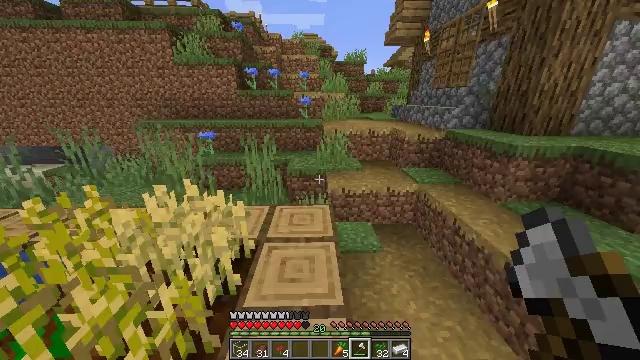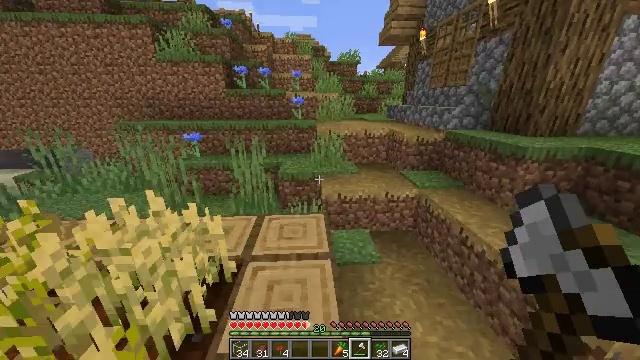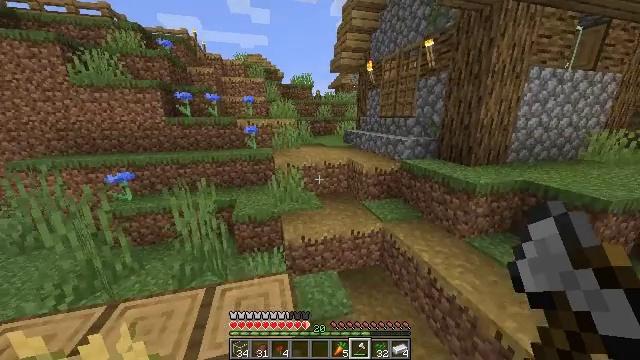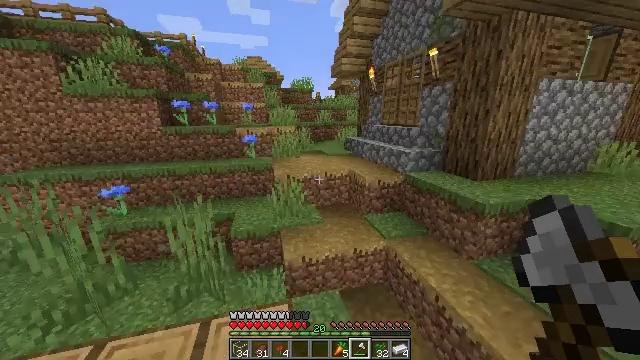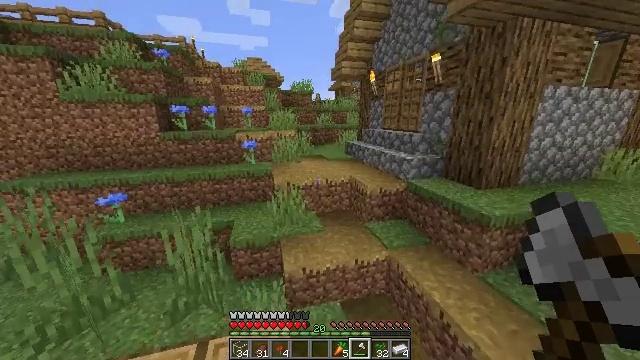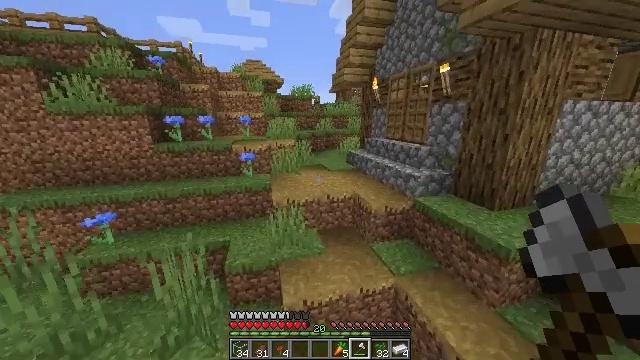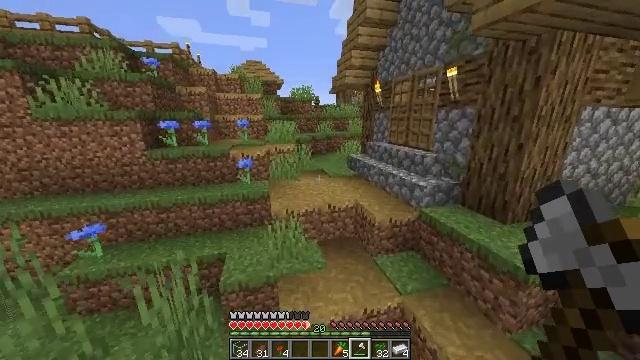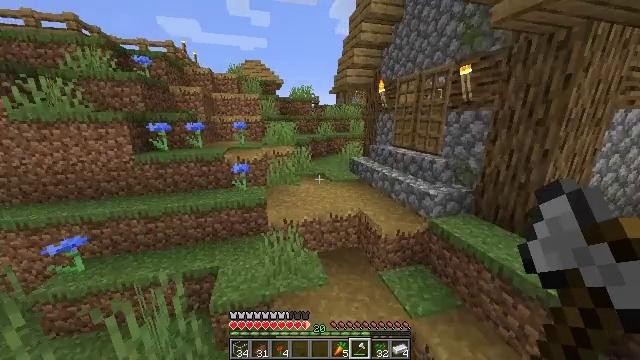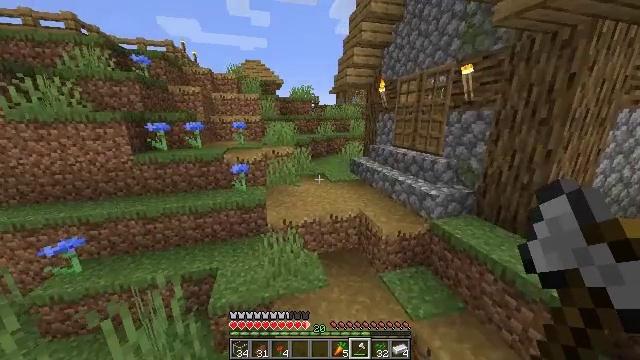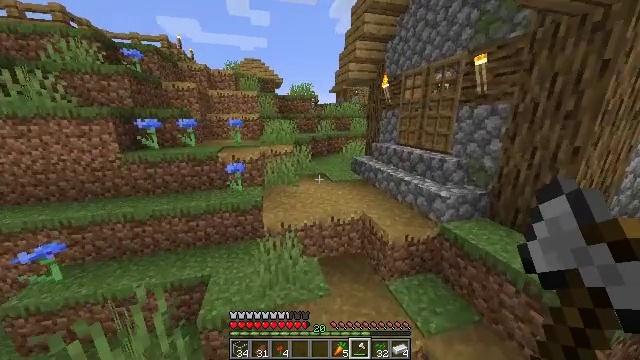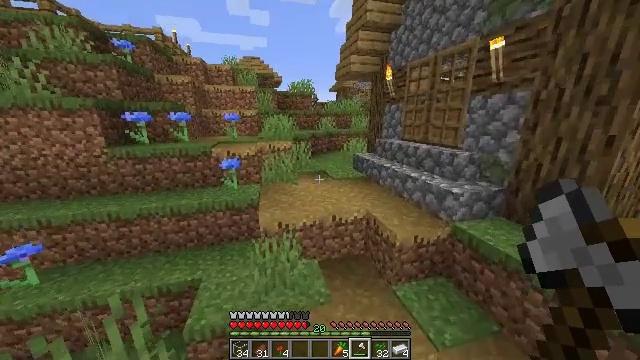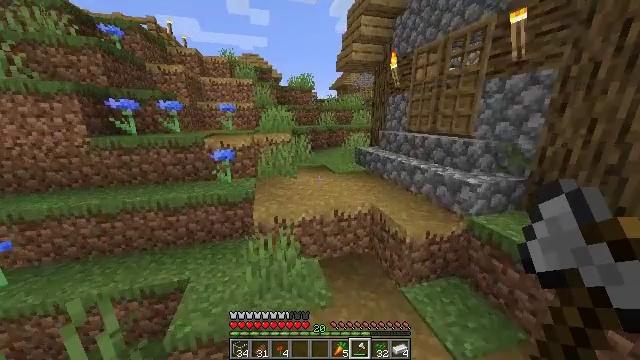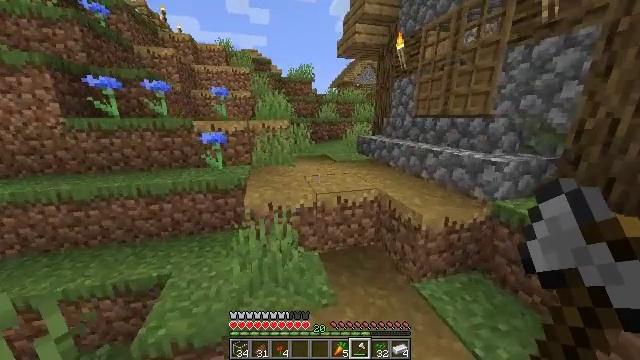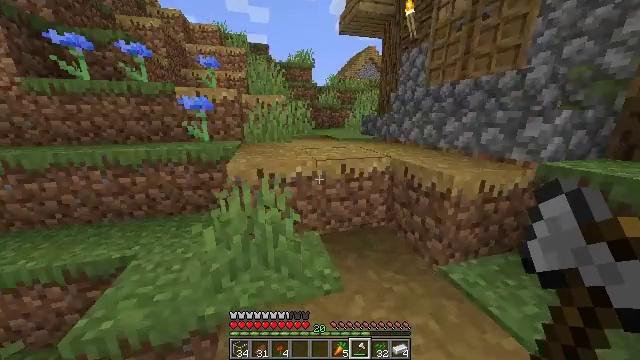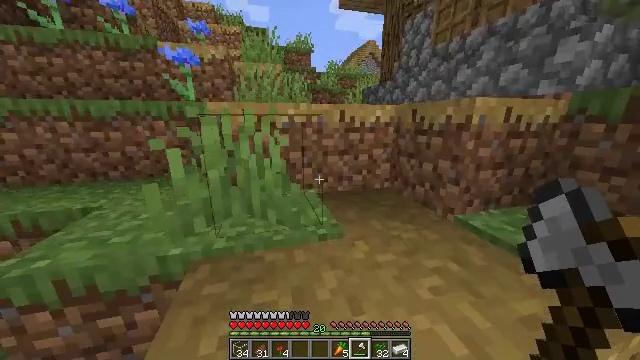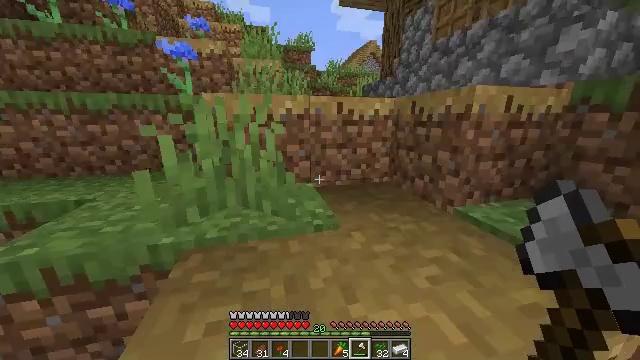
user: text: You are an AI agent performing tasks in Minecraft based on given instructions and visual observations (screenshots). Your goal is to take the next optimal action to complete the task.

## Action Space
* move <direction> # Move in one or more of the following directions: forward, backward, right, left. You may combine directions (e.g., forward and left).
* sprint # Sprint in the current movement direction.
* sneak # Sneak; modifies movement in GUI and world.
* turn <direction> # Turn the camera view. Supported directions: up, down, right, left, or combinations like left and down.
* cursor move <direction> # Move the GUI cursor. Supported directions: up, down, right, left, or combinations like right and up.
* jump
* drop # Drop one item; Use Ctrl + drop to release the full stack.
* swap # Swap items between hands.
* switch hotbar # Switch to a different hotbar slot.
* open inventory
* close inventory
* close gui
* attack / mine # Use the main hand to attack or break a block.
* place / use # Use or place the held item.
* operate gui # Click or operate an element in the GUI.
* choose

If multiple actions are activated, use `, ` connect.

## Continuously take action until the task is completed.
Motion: motion action
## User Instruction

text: Gather the torch from its position.
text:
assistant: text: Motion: move forward, sprint
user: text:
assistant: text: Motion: move forward, sprint, turn right and up, jump
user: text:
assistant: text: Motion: move forward, jump
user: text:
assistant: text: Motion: move forward, jump
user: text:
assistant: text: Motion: move forward, jump
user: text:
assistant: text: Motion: move forward, jump
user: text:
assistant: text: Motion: move forward, sprint, jump
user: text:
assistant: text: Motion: move forward, sprint, jump
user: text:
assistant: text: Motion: move forward, sprint, jump
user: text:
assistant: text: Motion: move forward, sprint, jump
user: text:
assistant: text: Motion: move forward, sprint, jump
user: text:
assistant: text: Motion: move forward, jump
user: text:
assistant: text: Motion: move forward, jump
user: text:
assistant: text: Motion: move forward, jump
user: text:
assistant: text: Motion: move forward, jump
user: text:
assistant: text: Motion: move forward, sprint, turn left, jump
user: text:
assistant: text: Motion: move forward, sprint, turn left and up, jump
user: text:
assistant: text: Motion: move forward, sprint, turn left and up, jump
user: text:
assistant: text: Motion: move forward, turn left and up, jump
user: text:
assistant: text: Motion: move forward, turn left and up, jump
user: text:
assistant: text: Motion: move forward, turn left and up, jump
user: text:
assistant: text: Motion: move forward, turn up, jump
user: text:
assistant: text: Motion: move forward, jump
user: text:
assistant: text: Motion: move forward, sprint, jump
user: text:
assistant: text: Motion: move forward, sprint, jump
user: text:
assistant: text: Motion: move forward, sprint, jump
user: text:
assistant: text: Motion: move forward, sprint, jump
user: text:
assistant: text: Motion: move forward, jump
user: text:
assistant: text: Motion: move forward, jump
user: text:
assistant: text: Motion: move forward, jump